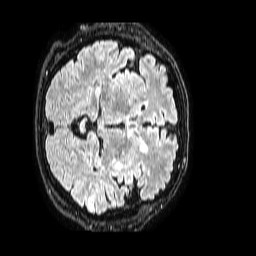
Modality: FLAIR
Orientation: axial
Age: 69
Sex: male
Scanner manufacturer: philips
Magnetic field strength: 1.5 T
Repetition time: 4.8 s
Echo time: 0.3 s